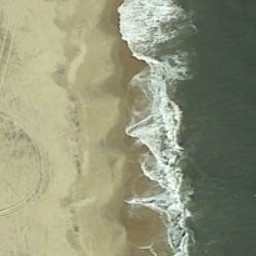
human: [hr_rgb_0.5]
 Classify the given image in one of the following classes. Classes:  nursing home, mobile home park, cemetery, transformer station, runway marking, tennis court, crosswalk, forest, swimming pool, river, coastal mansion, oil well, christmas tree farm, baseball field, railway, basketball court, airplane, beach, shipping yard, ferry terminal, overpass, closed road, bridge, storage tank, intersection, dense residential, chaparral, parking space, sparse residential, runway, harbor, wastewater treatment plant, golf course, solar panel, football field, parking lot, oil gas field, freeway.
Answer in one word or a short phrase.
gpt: beach